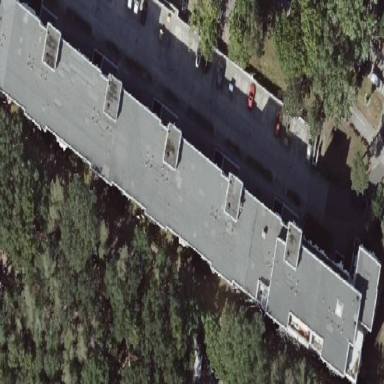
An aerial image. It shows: Flat-roofed apartment building.